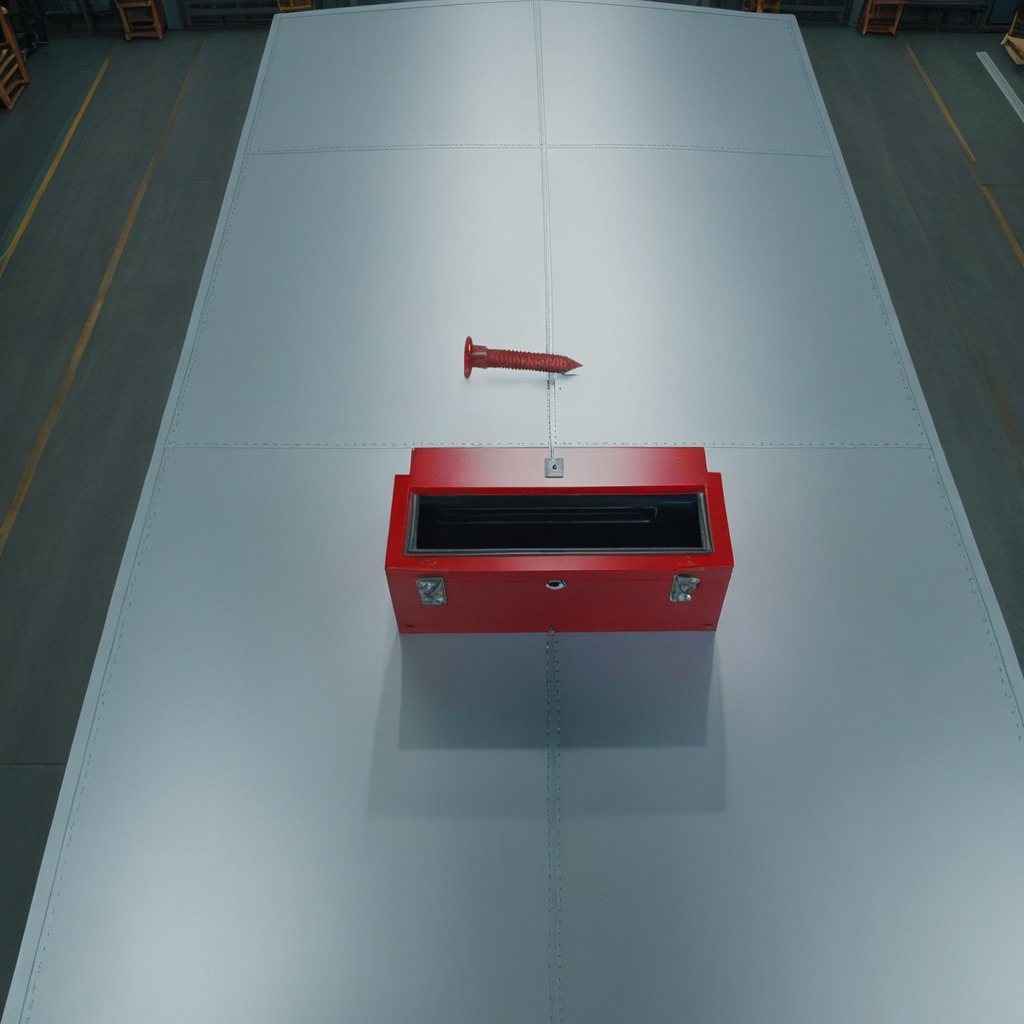
An iron nail is lying on the toolbox surface in the airplane hangar workshop.